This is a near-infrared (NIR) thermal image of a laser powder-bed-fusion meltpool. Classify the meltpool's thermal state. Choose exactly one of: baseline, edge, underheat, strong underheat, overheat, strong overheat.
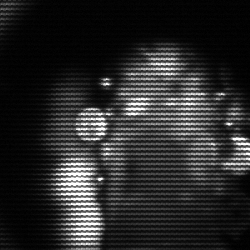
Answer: strong underheat